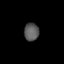
Tissue: lung
Cell type: Fibroblasts
Senescence score: 0.5987
Nuclear area (px): 257
Mean DAPI intensity: 89.634